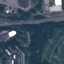
Land use / land cover: Highway